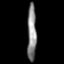
Tissue: lung
Cell type: Others
Senescence score: 0.1897
Nuclear area (px): 509
Mean DAPI intensity: 136